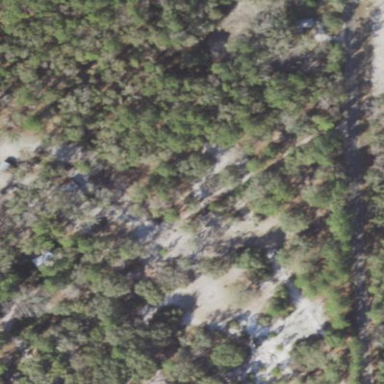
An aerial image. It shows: Mixed leaf woodland.